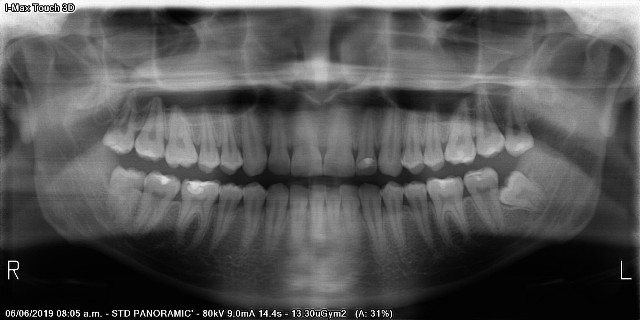
adult